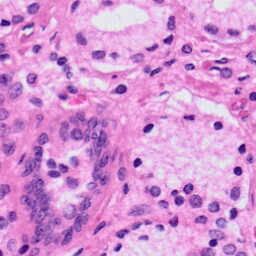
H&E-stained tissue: Prostate